三年级 · 度量几何学
李叔叔要在下面这块长方形菜地 (如图) 中, 划分出一块最大的正方形来种西红柿, 剩下的部分用来种茄子。

(1) 种西红柿的这块菜地周长是多少米?

(2) 种茄子的这块菜地周长是多少米?
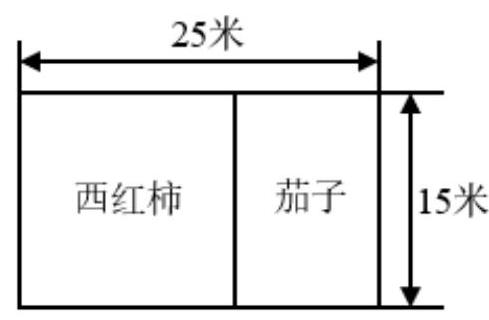
答案: (1) 60 米

(2) 50 米

【分析】(1) 通过观察图形可知, 在这块长方形地中划分出一块最大的正方形来种西红柿, 这个正方形的边长等于长方形的宽, 根据正方形的周长 $=$ 边长 $\times 4$, 把数据代入公式解答。

(2) 茄子底的长是 15 米, 宽是 $(25-15)$ 米, 根据长方形的周长 $=($ 长+宽 $) \times 2$, 把数据代入公式解答。

【详解】（1） $15 \times 4=60$ (米)

答: 种西红柿的这块菜地周长是 60 米。

(2) $(25-15+15) \times 2$

$=25 \times 2$
$=50($ 米)

答: 种茄子的这块菜地周长是 50 米。

【点睛】此题主要考查正方形、长方形周长公式的灵活运用, 关键是熟记公式。